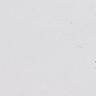
Metastatic tissue present: yes